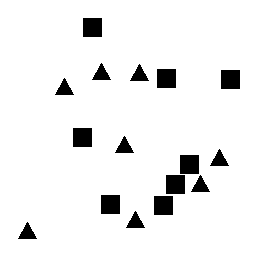
Squares: 8
Triangles: 8
Stars: 0
Total shapes: 16